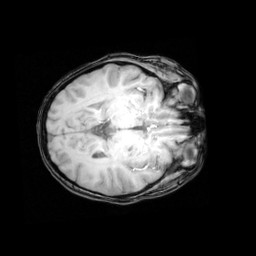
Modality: T1w
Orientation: axial
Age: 21
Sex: female
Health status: healthy
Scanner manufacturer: philips
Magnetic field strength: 3 T
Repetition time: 0.012 s
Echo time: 0.0037 s